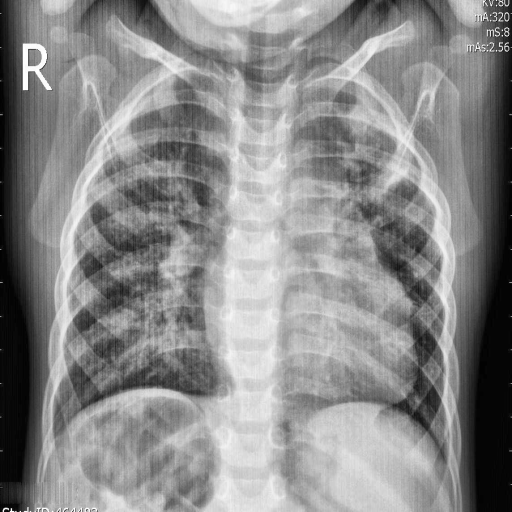
Finding: PNEUMONIA